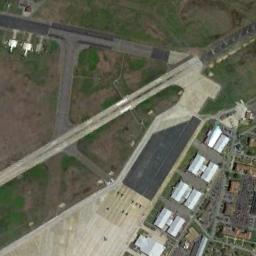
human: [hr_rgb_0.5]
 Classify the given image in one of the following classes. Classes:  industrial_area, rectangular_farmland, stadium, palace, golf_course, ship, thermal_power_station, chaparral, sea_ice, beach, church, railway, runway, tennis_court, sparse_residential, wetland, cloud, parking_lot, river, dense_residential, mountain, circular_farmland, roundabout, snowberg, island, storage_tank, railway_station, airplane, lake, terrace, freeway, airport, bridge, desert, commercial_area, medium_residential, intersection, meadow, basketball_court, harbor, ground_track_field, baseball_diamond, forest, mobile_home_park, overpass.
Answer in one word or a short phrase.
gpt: airport